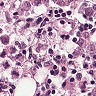
Metastatic tissue present: yes